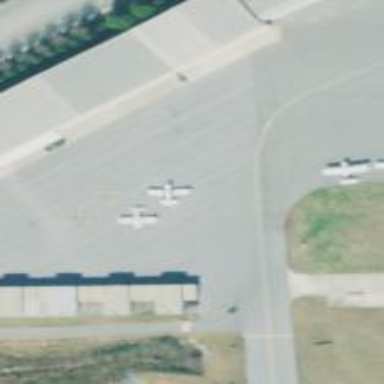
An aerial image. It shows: Hangar located at airport.